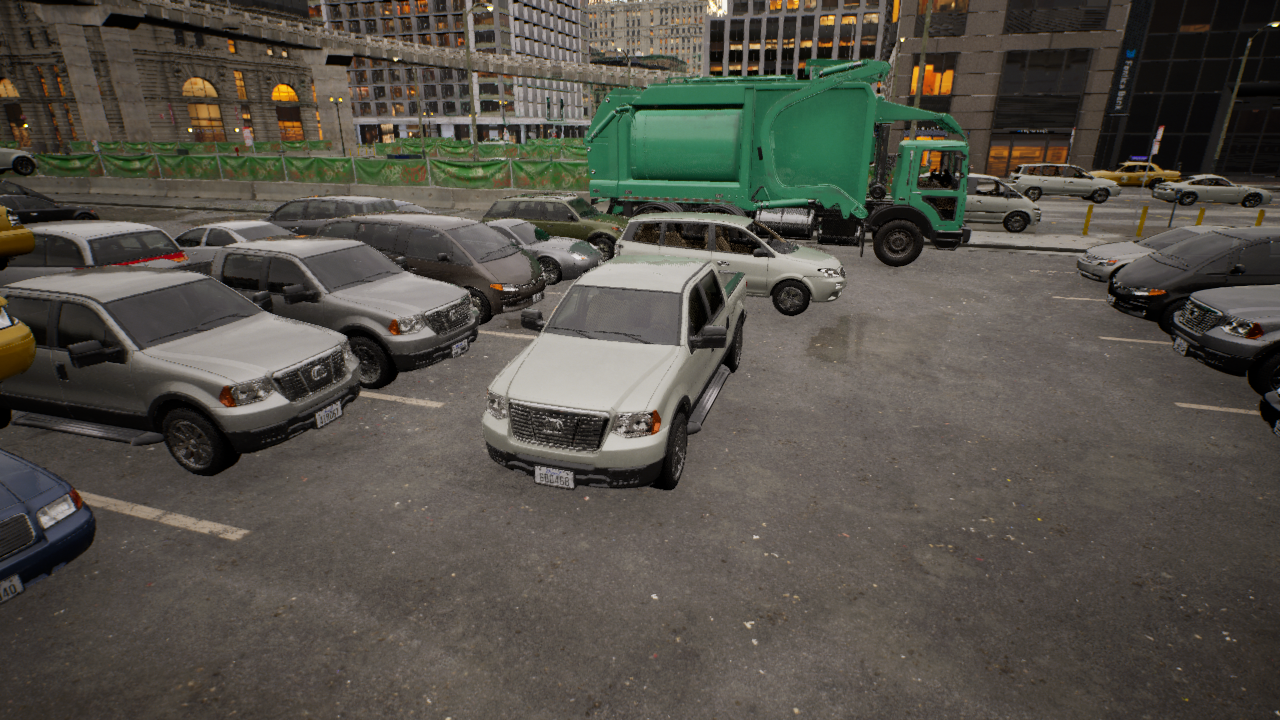
Venue: arterial
Lighting: golden hour
Vehicle rig: pickup